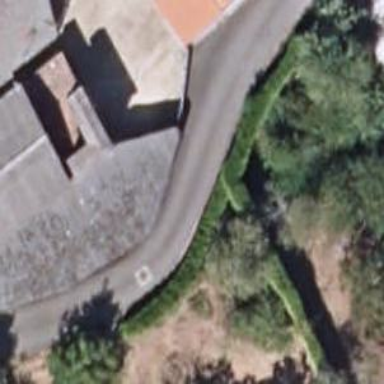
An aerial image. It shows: Hedge acting as barrier.